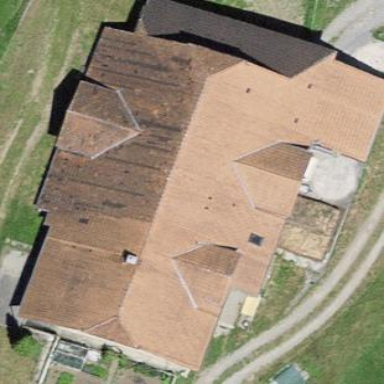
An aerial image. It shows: Farm building.